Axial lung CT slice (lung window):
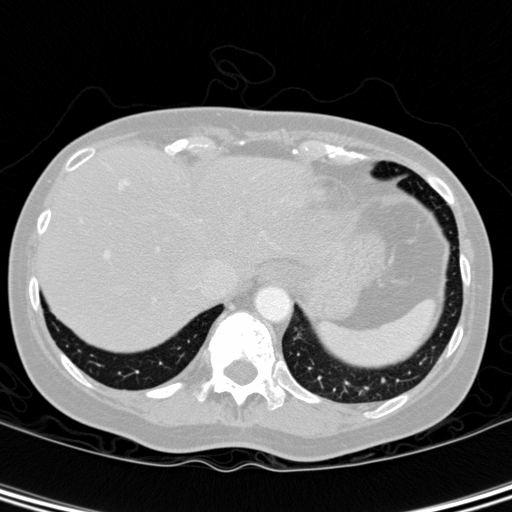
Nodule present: no